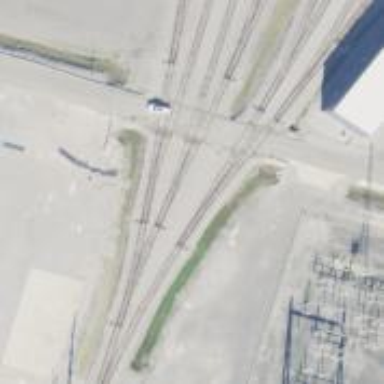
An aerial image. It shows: Level crossing along the railway.